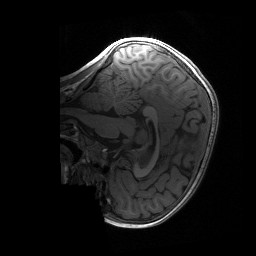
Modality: T1w
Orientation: sagittal
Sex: female
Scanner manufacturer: siemens
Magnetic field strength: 3 T
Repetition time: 1.9 s
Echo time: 0.00243 s